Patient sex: M
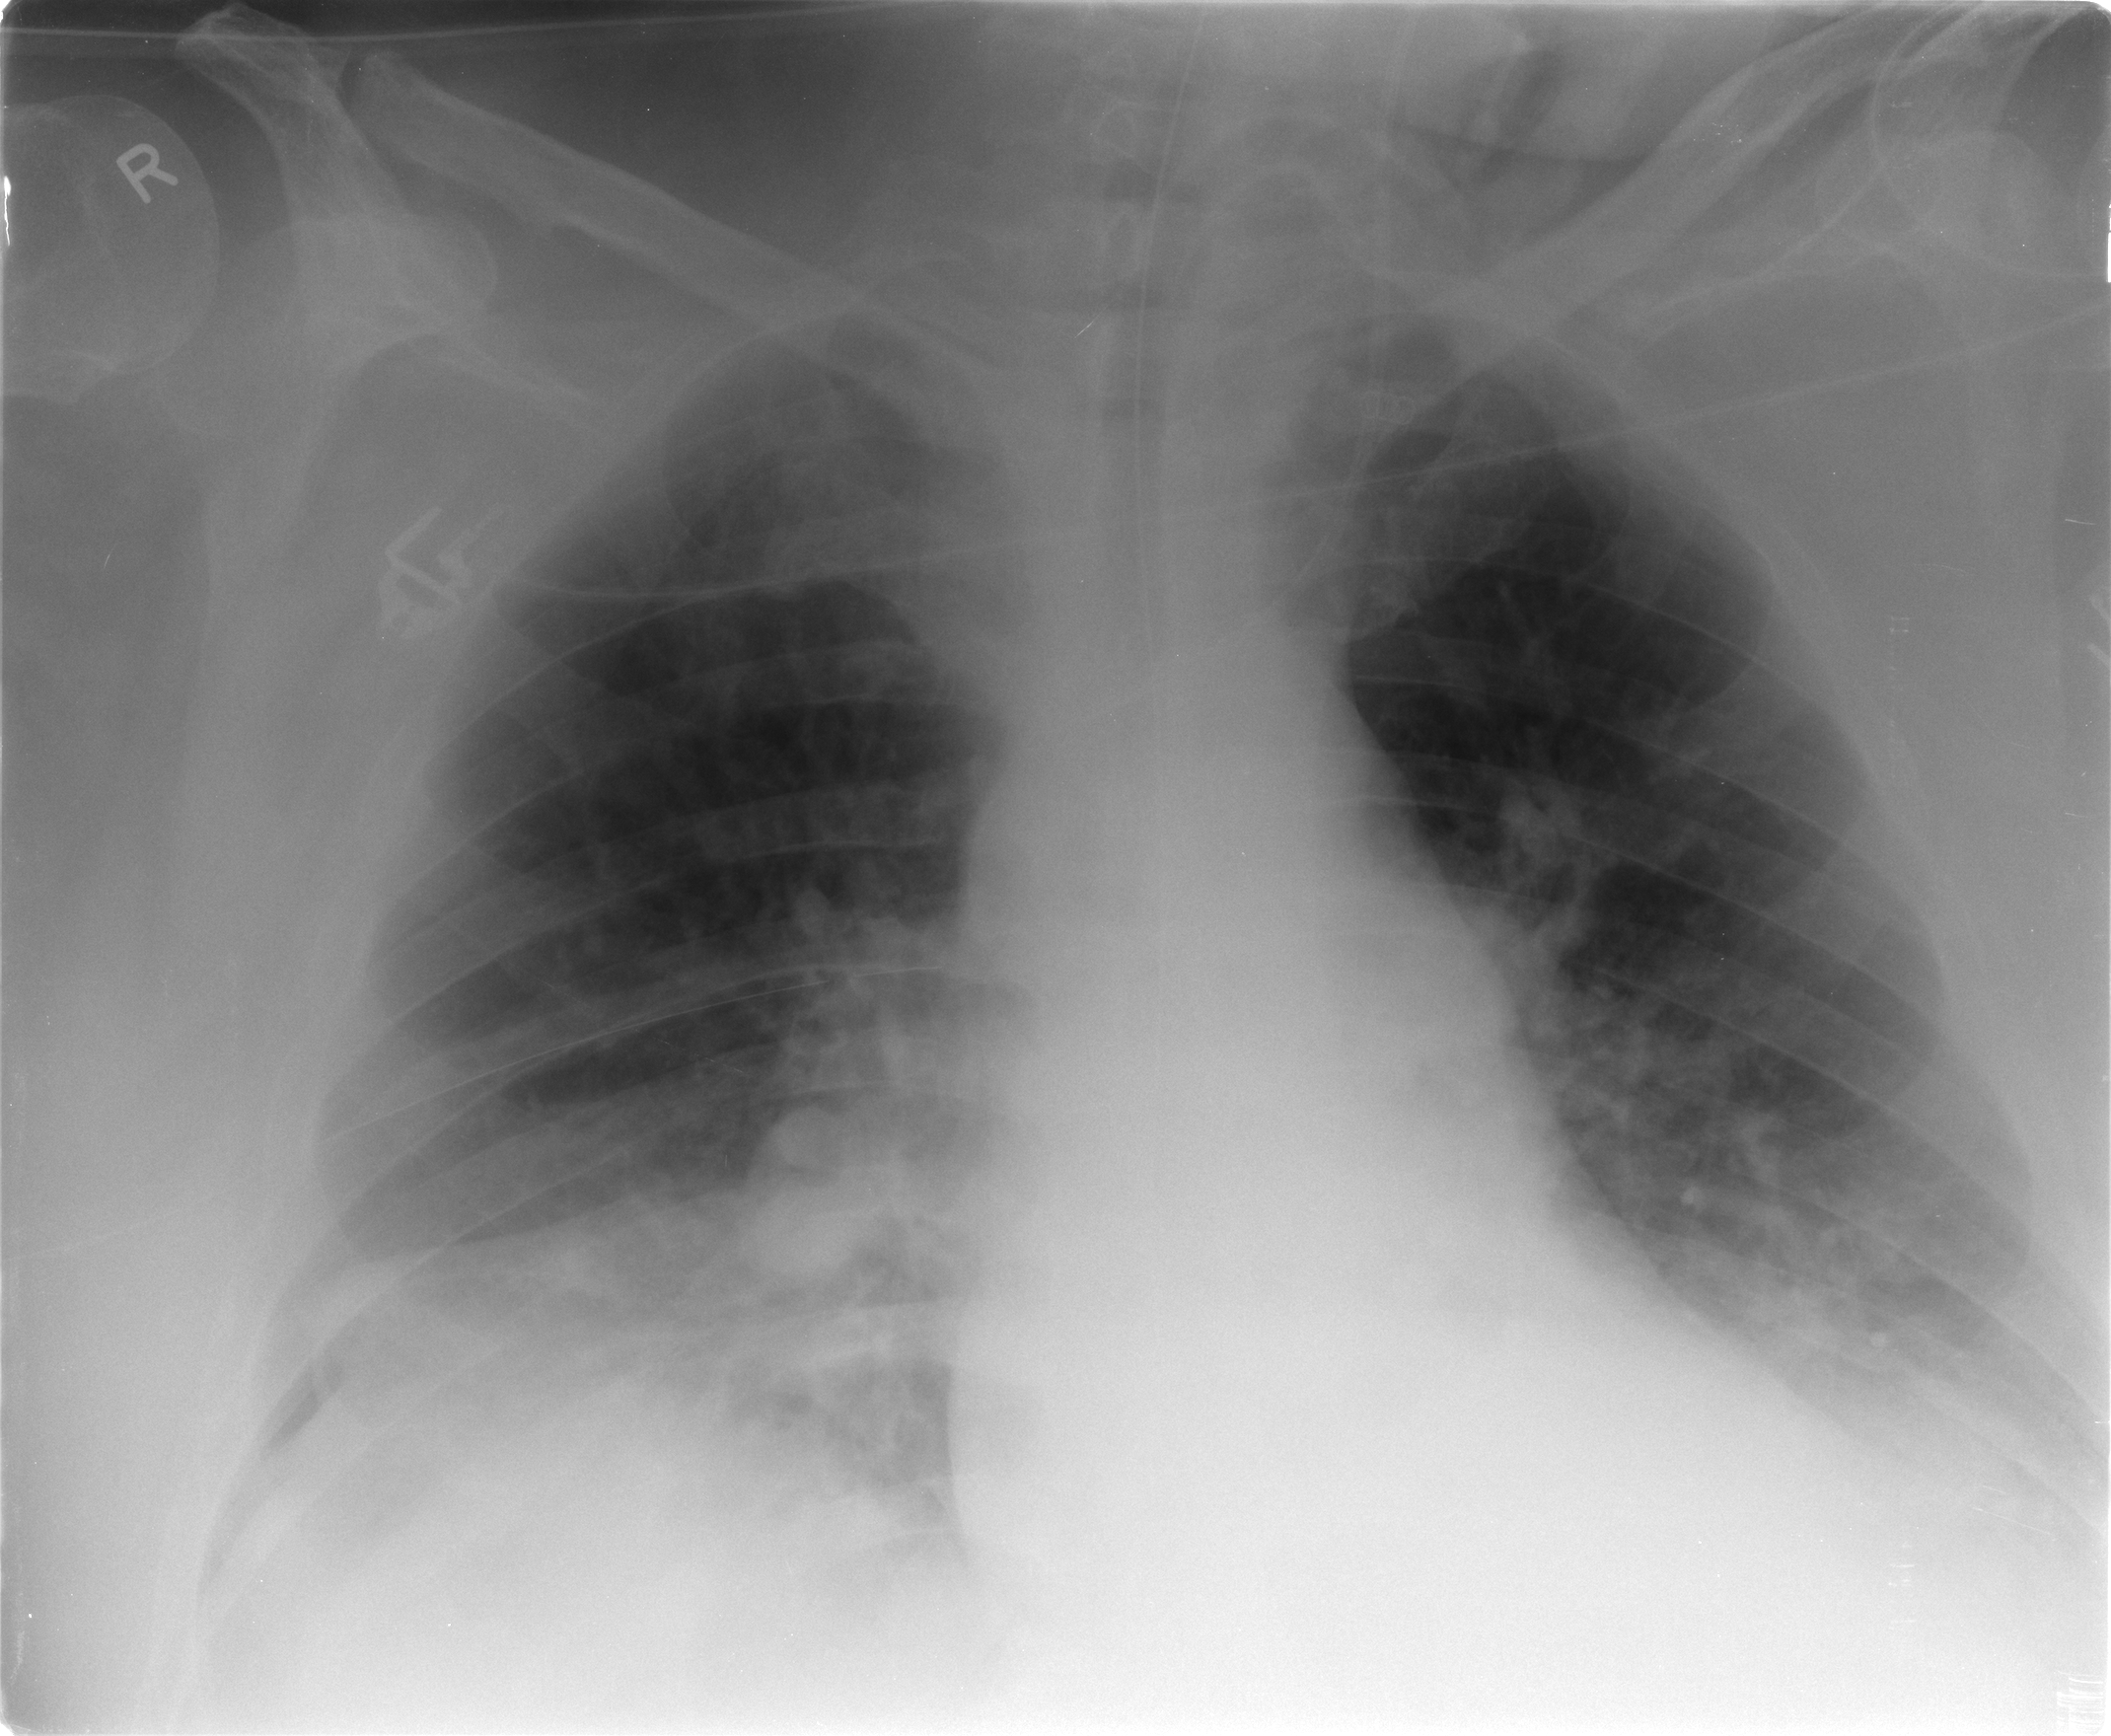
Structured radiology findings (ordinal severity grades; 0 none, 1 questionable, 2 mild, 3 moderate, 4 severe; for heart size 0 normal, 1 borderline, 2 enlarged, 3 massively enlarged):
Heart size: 2
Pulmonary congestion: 1
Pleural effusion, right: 2
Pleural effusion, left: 2
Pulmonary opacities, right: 0
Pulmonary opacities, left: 0
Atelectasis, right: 3
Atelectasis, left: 2